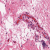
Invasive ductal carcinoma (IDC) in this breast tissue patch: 0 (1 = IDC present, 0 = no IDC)